Question: I need help on copying the column names from the mapping window of SSIS OLEDB Editor.Currently I am noting down manually.
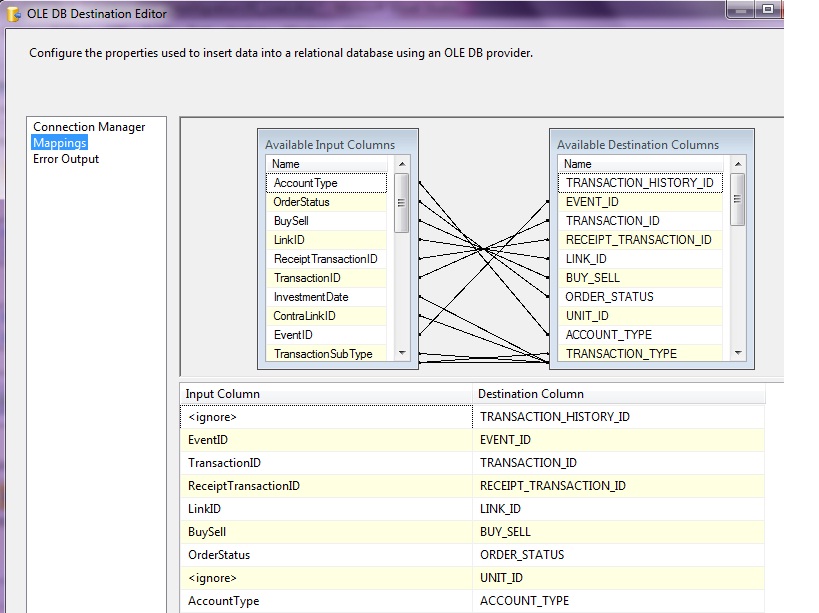
Answer: 'SSIS' package is 'XML' based, you can try to right click package open with notepad editor and try to find tags for these mappings and copy text and format it.